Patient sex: M
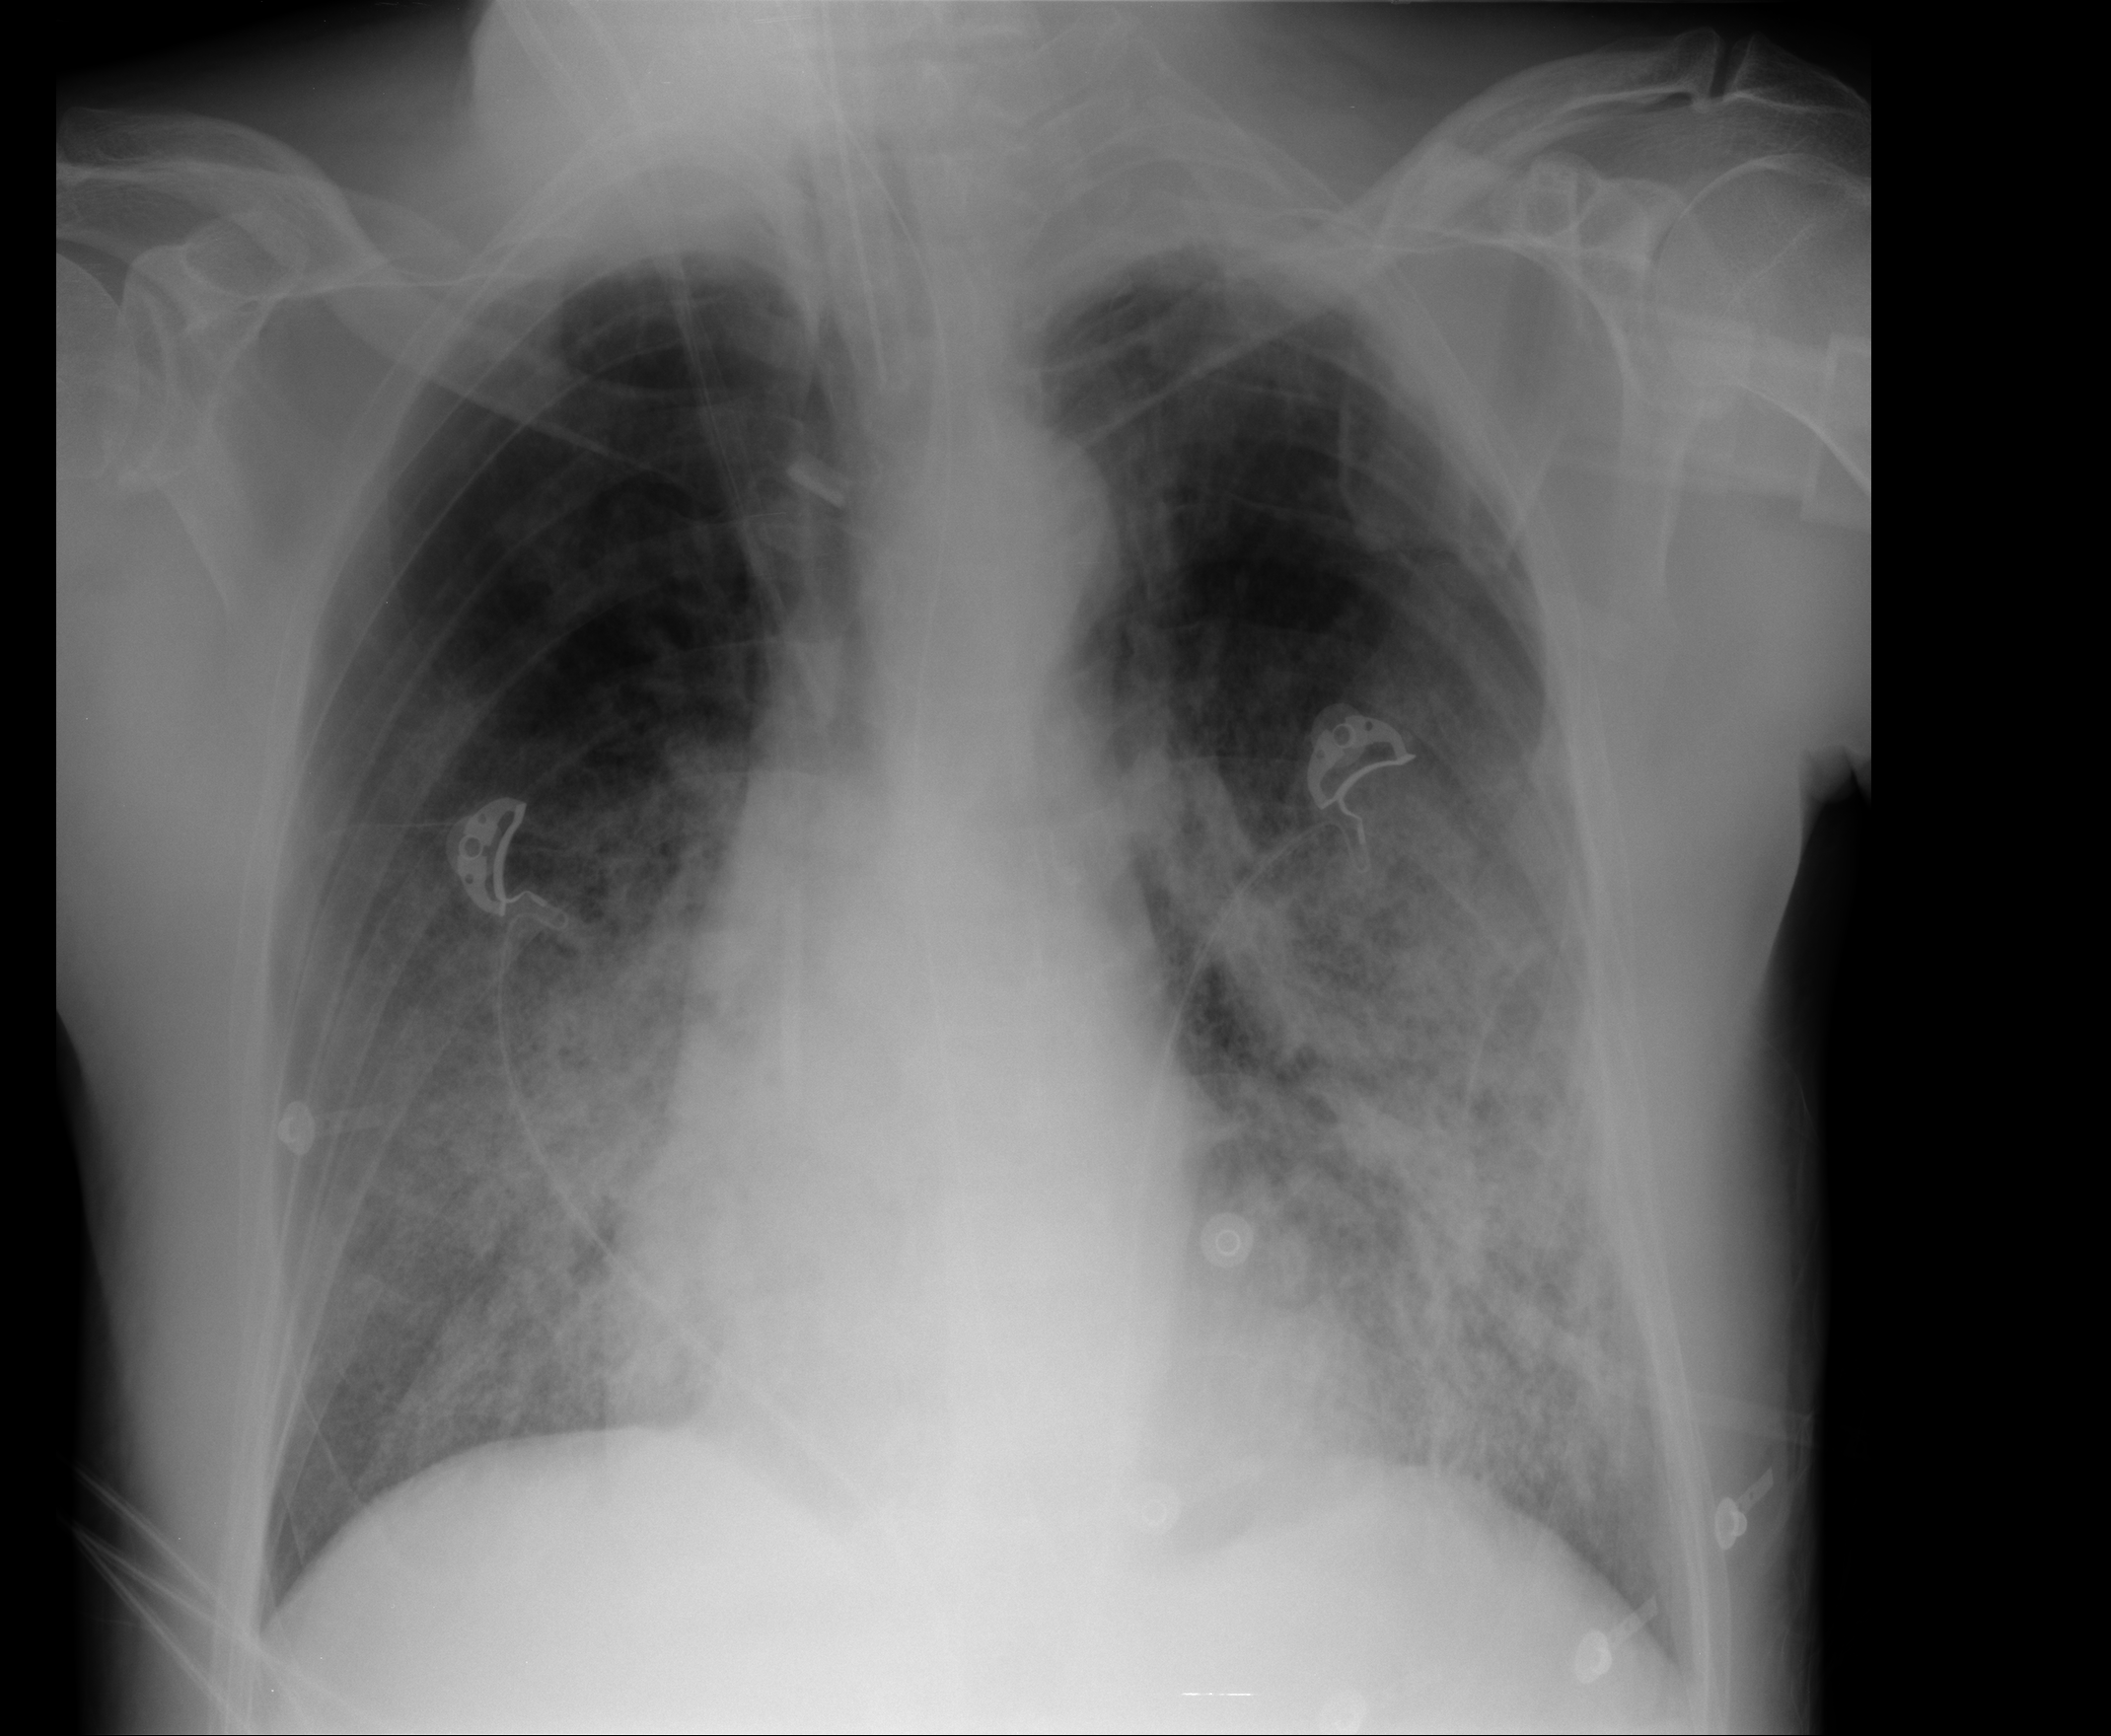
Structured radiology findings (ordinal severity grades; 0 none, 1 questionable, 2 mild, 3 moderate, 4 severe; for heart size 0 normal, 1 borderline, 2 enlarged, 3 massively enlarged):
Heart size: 0
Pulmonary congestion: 1
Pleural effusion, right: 1
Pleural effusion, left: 2
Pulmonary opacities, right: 3
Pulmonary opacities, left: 3
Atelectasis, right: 1
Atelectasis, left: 1